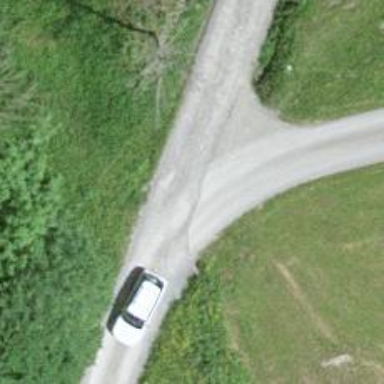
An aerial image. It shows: Unclassified road with fine gravel surface.